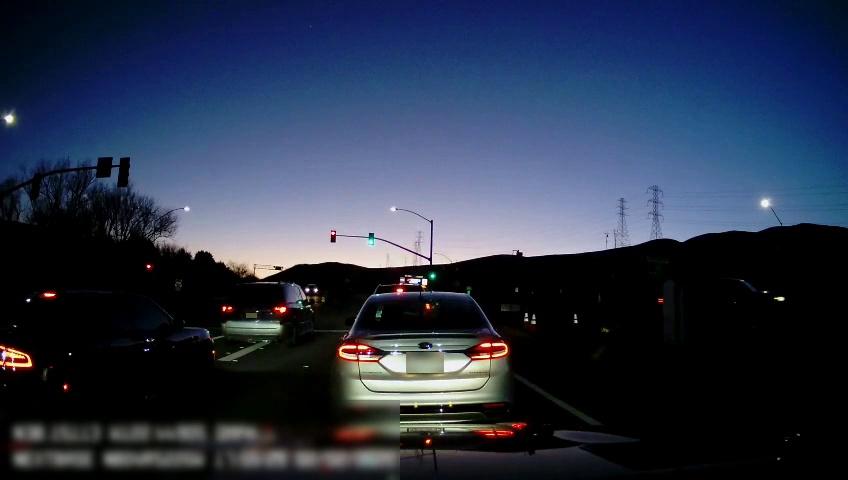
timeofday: Dusk/Dawn/Twilight
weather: Other
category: Drivable Space
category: Vehicles | SUV
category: Vehicles | Car
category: Vehicles | Car
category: Vehicles | SUV
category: Vehicles | Car
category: Vehicles | Car
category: Lanes | Current Lane
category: Lanes | Current Lane
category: Lanes | Alternate Lane
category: Traffic | Lights
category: Traffic | Lights
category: Traffic | Lights
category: Traffic | Lights